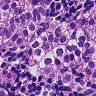
Metastatic tissue present: yes